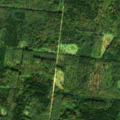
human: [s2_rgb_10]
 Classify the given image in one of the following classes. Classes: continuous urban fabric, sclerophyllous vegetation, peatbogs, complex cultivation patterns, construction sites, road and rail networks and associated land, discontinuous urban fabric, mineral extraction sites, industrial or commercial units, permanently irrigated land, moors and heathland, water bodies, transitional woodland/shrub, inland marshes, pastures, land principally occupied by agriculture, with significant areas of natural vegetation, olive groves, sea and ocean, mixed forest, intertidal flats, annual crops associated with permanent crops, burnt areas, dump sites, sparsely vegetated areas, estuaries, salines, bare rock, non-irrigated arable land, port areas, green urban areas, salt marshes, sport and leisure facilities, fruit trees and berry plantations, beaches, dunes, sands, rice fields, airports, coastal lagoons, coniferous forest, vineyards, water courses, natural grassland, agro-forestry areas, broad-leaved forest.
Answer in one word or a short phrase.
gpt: broad-leaved forest, mixed forest, transitional woodland/shrub